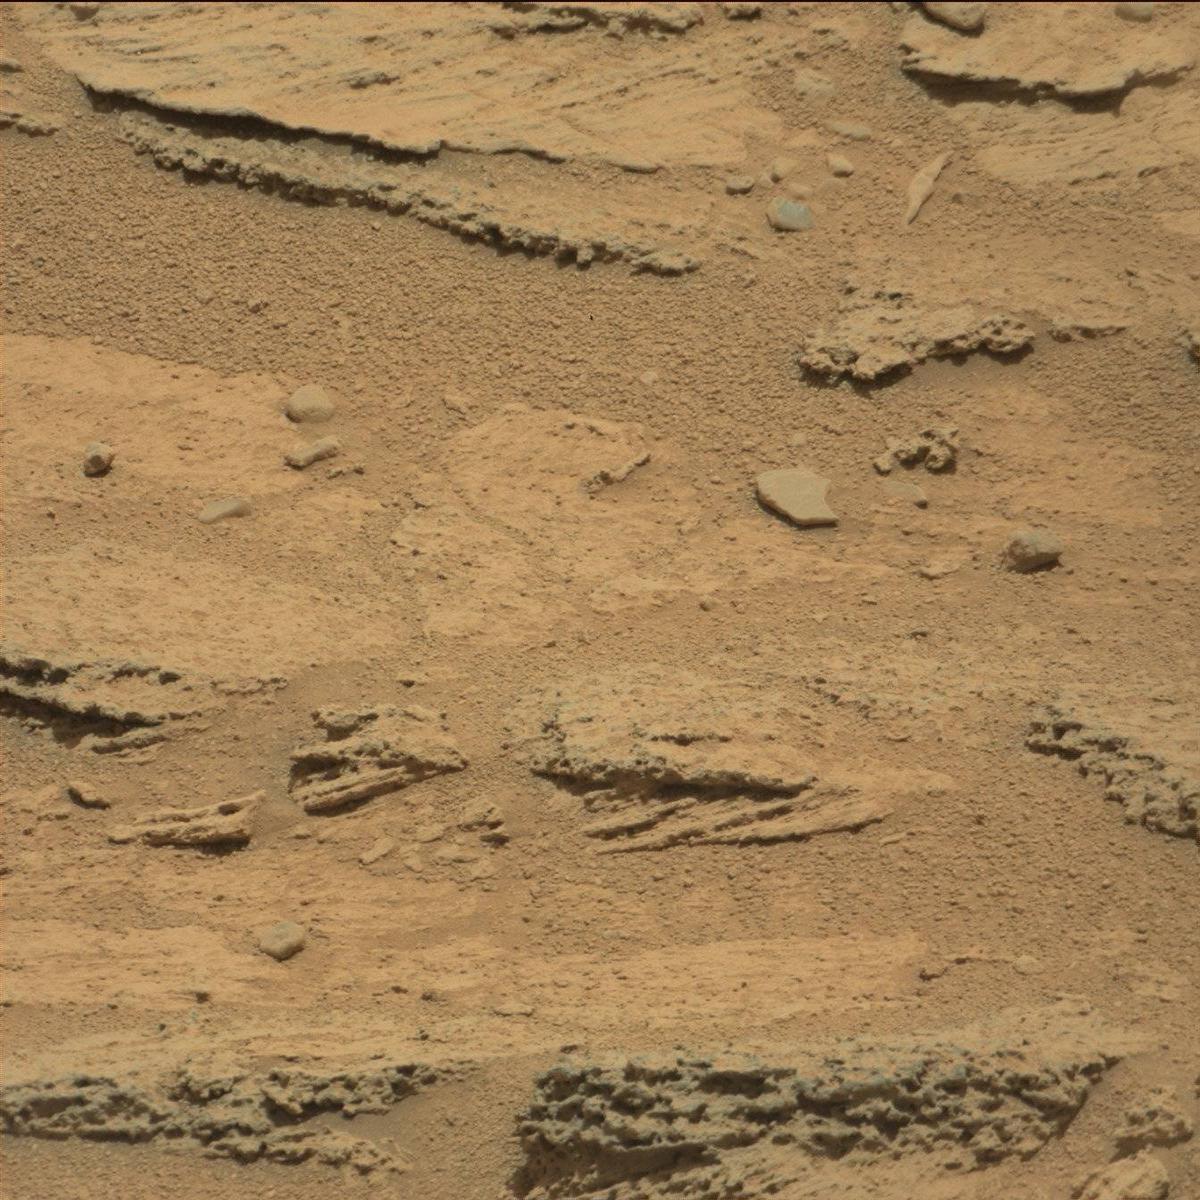
Terrain classes present: Bedrock, Rock, Sand / Soil